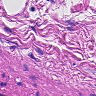
Metastatic tissue present: no